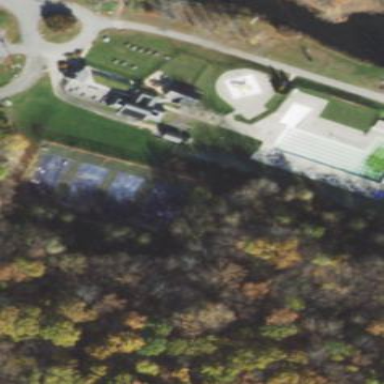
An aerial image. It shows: Tennis court on the leisure land pitch.